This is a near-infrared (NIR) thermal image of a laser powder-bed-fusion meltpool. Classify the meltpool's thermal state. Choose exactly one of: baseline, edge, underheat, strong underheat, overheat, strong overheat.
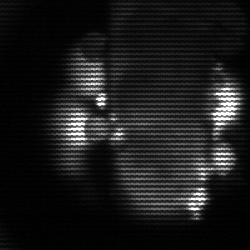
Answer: strong underheat